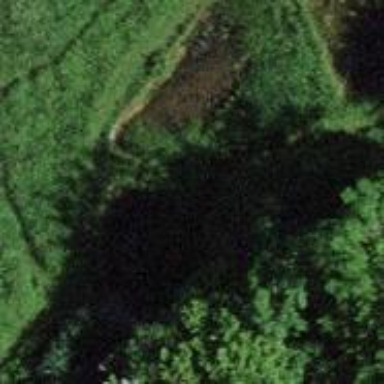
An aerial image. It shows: Pond surrounded by natural water.